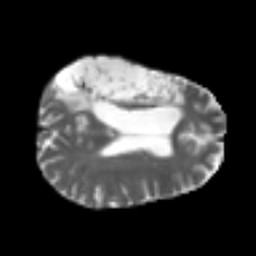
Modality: T2w
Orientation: axial
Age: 54
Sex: male
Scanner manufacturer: siemens
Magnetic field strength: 3 T
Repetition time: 4.999 s
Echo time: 0.07946 s